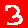
Digit: 3